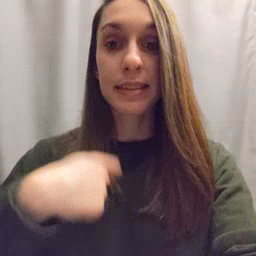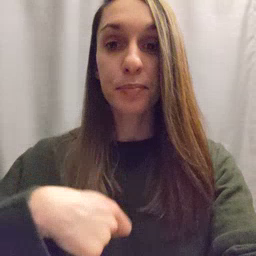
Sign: zipper